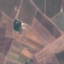
Label: PermanentCrop